Question: I'm comparing two dates in this if block:
'''
if(columnsData[i][0] == selectDate){
todayGeneralCount = todayGeneralCount +1;
for (var j=0; j<countingByTypeArrays.length; j++) {
if(countingByTypeArrays[j][0] == columnsData[i][0]){
countingByTypeArrays[j][1] == countingByTypeArrays[j][2] +1;
}
else {
countingByTypeArrays.push([columnsData[i][0], 1]);
}
}
}
'''
The condition is always returning 'False'. But when I look the logs, I got this:

This seem to be an unexpected result: both values are 'Date' type and have the same value. What is producing this behavior? How to get 'True' result?
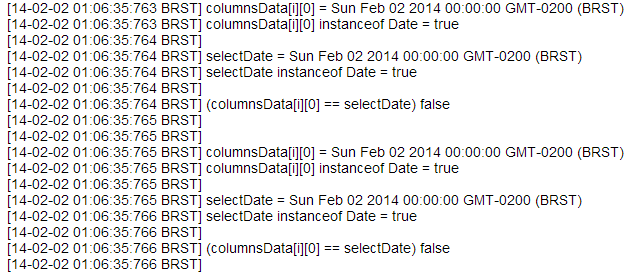
Answer: One object is never the same as another object (<URL>'.
When you use some of the other operators, like '<', '>', '<=' etc. comparison does work as 'toValue()' is called on the object, but not when using '==' as that just compares the objects, and they are not the same.
'''
if(columnsData[i][0].getTime() == selectDate.getTime()){ ...
'''
also, inside the condition you're doing
'''
if(countingByTypeArrays[j][0] == columnsData[i][0]){
countingByTypeArrays[j][1] == countingByTypeArrays[j][2] +1;
}
'''
You know you're not setting anything right, as that would be just one equal sign, and you're comparing the values for no apparent reason ?